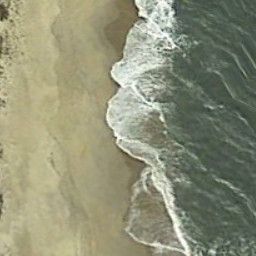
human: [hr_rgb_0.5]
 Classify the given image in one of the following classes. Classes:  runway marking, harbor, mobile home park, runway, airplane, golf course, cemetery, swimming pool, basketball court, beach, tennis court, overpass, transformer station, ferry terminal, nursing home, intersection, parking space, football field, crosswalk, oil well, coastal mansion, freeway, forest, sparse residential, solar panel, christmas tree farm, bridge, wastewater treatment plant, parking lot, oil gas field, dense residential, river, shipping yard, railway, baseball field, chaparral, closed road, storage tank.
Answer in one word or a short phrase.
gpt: beach